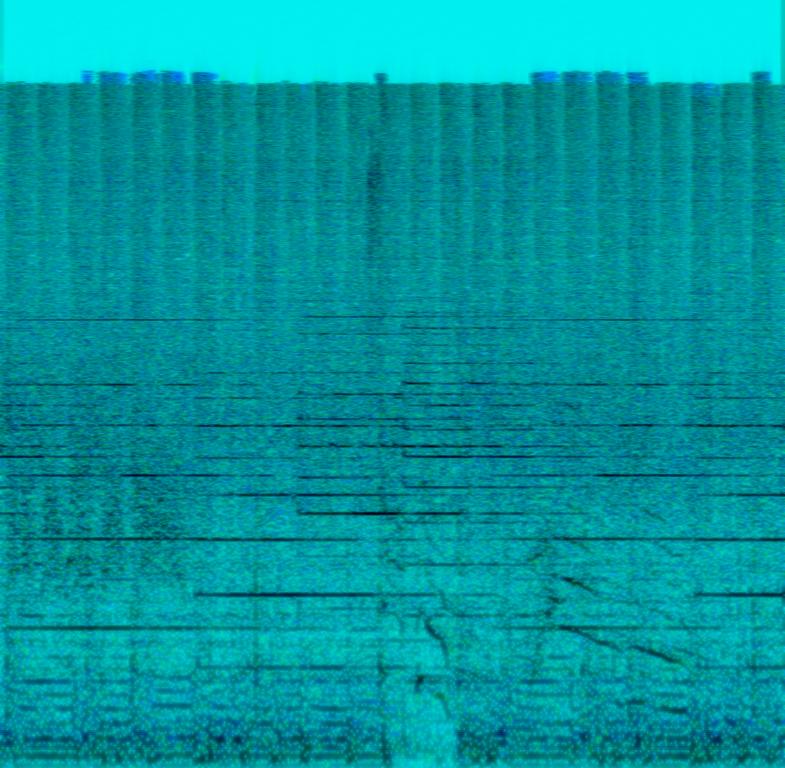
This song has a repeating bassline that is accompanied by a highly distorted e-guitar playing along the low notes with the bass. The other strongly reverbed e-guitar is playing a long note melody against the beat of the drums that is playing loud and with a lot of open hihat. The male voice sounds loud and aggressive. He is screaming/singing in a higher pitched tone. This song may be played at a live rock festival.